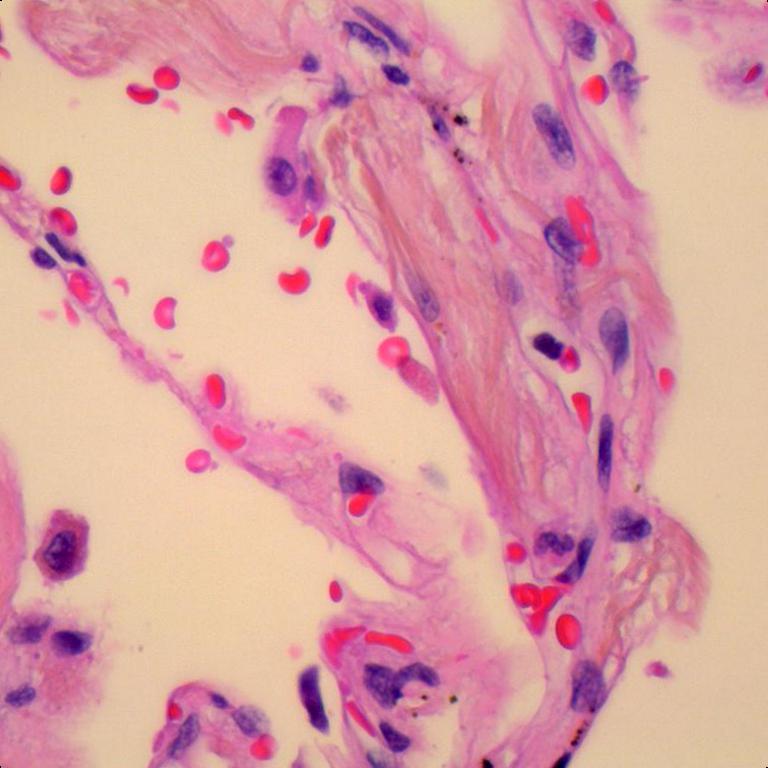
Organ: lung
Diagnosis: benign